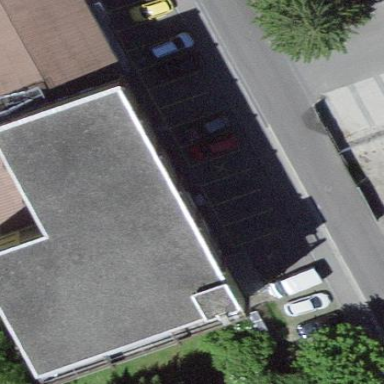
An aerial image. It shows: Commercial building.